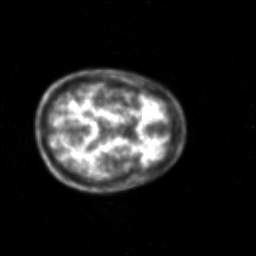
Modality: PET
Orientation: axial
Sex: female
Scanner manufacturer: siemens